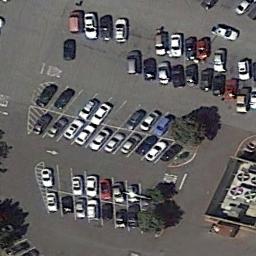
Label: parking_lot